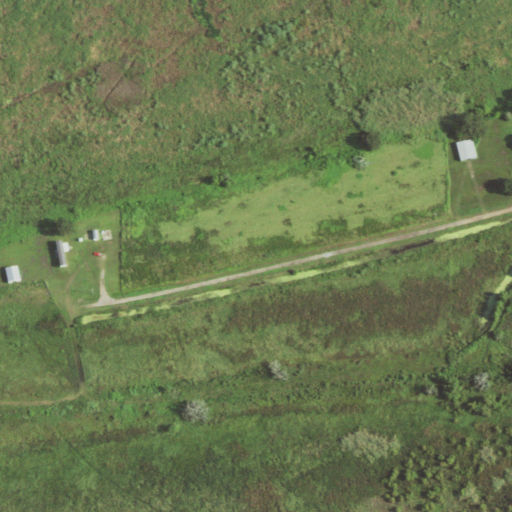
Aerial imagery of ridge(s) in Louisiana named Kochs Ridge containing herbaceous wetlands, pasture, low intensity development, grassland, open development, and medium intensity development